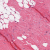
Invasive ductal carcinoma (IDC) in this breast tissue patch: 0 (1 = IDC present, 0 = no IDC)